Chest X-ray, AP view. Patient: 26 years old, sex M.
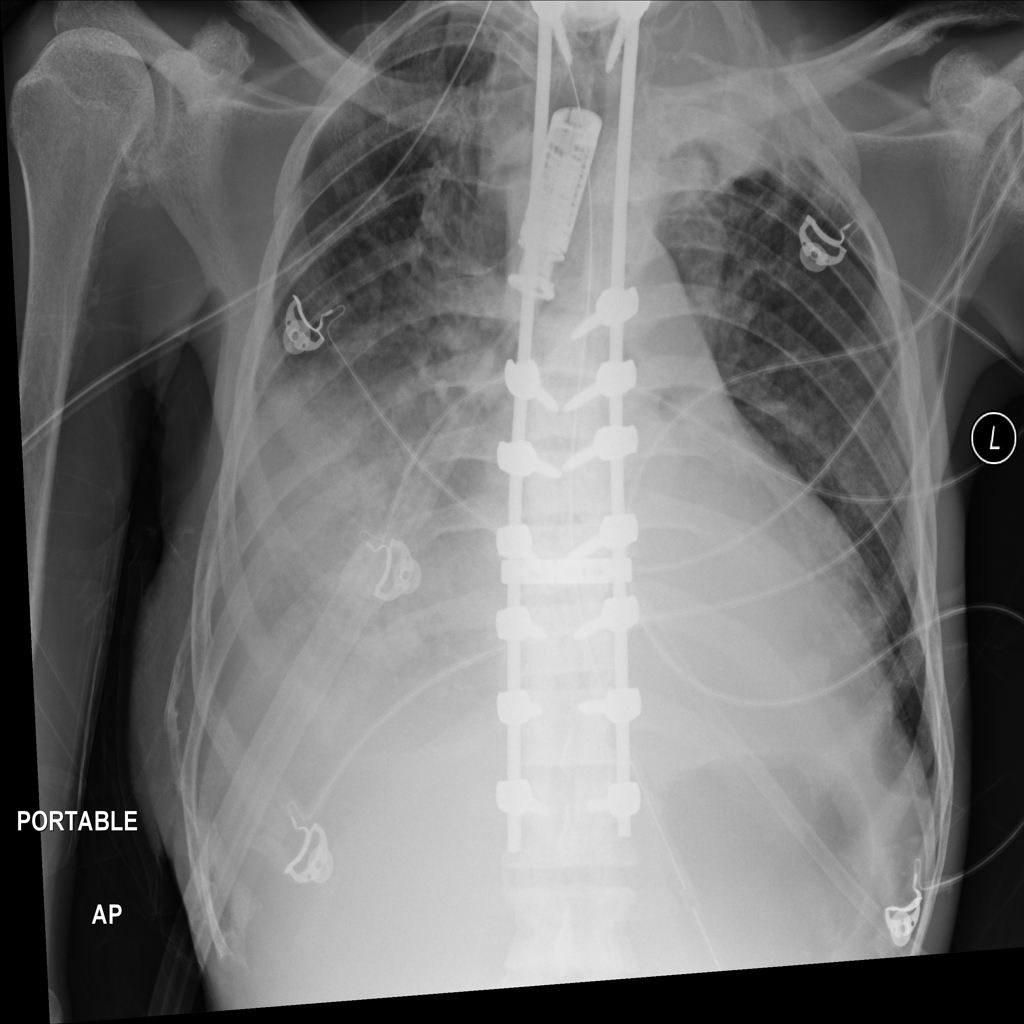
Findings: Infiltration